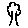
Label: tree